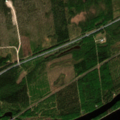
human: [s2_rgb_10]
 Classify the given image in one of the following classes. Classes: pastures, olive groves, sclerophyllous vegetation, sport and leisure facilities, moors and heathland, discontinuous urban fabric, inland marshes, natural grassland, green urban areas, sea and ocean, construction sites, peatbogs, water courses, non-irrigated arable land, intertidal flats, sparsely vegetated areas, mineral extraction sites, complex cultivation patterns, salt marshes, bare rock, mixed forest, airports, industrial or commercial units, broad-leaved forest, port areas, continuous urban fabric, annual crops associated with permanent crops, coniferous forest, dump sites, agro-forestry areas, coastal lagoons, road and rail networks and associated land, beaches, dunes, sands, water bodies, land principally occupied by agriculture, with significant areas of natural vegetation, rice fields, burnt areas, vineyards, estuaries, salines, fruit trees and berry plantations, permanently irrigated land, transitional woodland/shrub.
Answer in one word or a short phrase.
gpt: mixed forest, transitional woodland/shrub, water courses